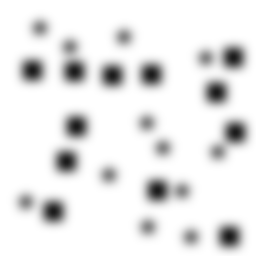
Squares: 12
Triangles: 0
Stars: 12
Total shapes: 24